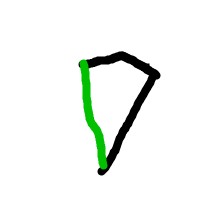
Shape: kite